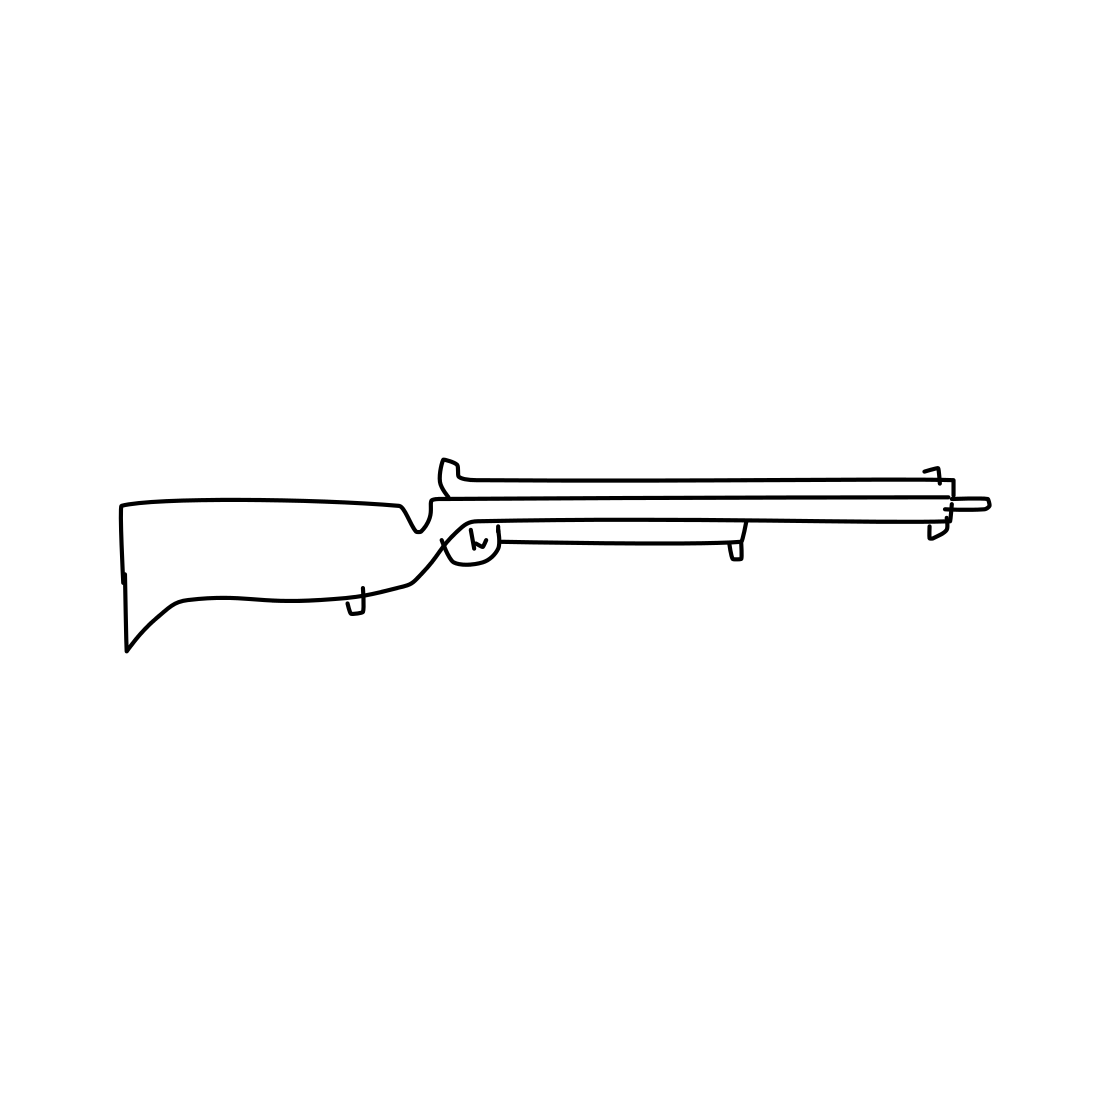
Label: rifle